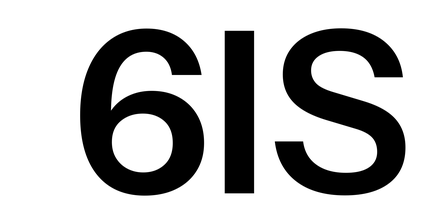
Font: InstrumentSans_SemiBold